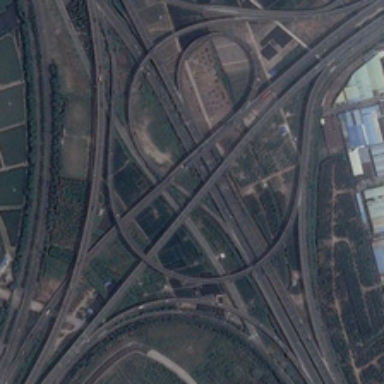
Many buildings and green plants are near a viaduct .